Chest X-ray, PA view. Patient: 36 years old, sex F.
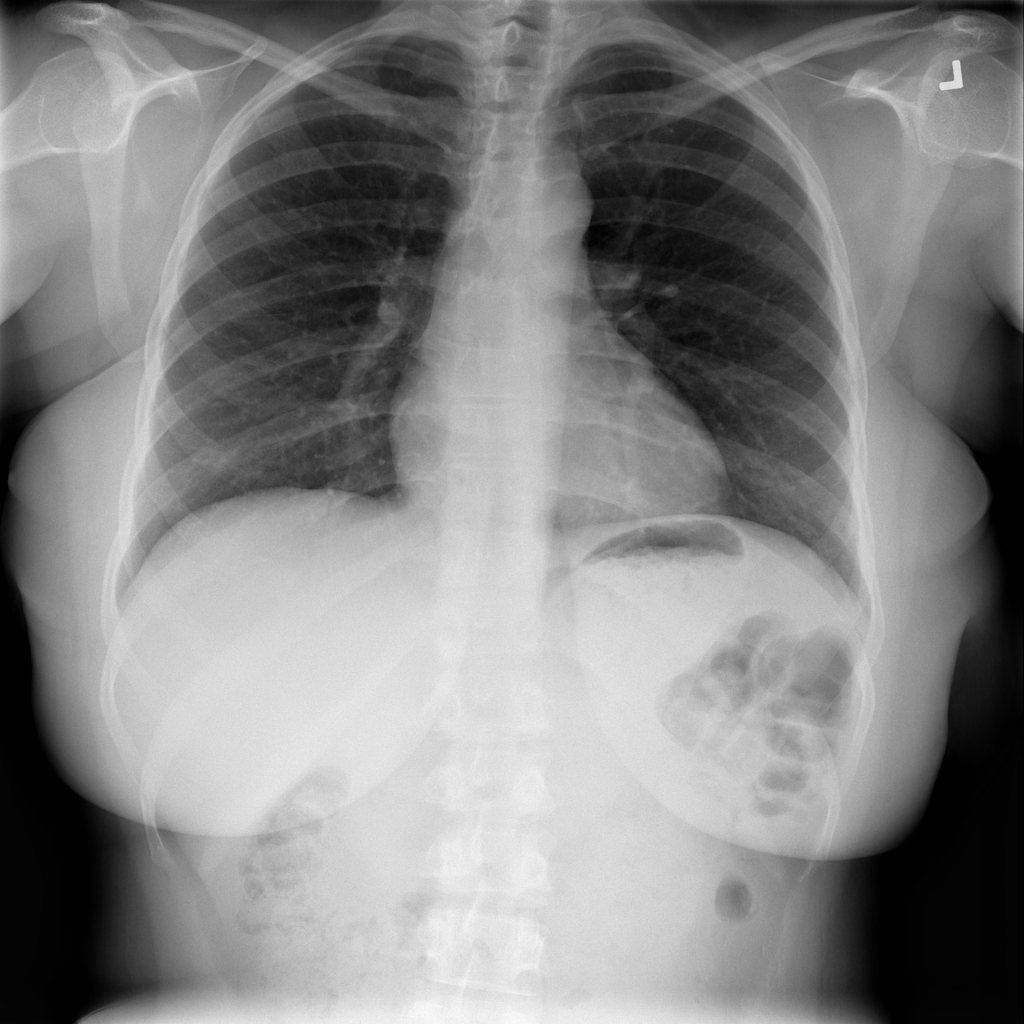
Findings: No Finding